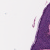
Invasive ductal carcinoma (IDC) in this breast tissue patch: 0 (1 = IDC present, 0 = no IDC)